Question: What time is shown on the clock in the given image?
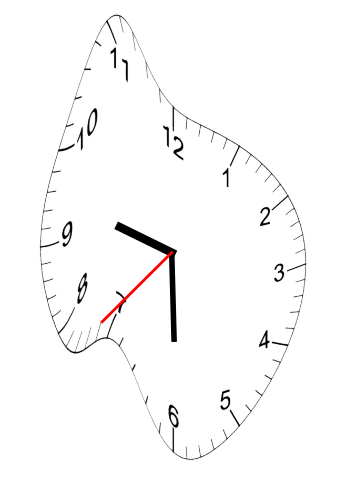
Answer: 09:29:37